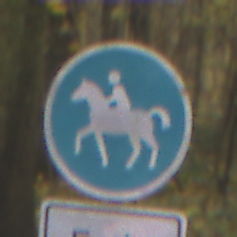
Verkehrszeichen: Reitweg
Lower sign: HinweisDurchVerbaleAngabe2
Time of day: MorningAfternoon
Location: Outdoor (Nature)
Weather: Overcast
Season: Autumn
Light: Natural